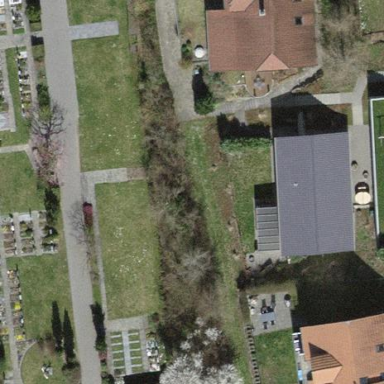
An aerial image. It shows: Cemetery.